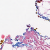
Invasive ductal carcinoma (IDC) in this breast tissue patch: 0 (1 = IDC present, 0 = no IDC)